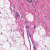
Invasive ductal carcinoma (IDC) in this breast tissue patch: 0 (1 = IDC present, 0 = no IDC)